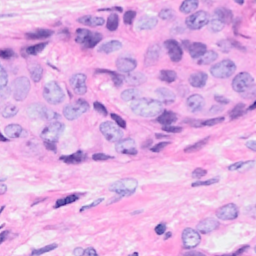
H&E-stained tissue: Breast